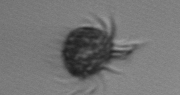
Label: Ciliophora